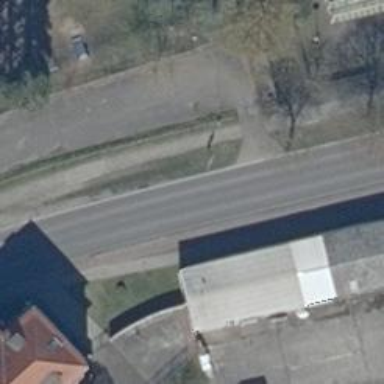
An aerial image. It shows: Tertiary road with asphalt surface. There are sidewalks on both sides and cycle track.